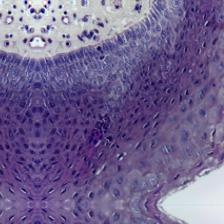
Diagnosis: Normal